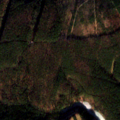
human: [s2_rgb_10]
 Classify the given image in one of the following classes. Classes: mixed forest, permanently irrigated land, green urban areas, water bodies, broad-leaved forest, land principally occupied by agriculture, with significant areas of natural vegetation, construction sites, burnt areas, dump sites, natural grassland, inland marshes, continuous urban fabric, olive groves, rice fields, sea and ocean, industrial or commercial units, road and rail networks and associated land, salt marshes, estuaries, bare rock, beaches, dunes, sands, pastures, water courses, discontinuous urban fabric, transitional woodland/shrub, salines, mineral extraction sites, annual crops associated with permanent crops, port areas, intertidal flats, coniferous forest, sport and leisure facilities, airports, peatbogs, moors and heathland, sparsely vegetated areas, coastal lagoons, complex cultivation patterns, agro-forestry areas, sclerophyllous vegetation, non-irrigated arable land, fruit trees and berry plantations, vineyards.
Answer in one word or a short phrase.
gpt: non-irrigated arable land, coniferous forest, mixed forest